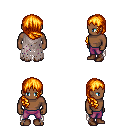
a pixel art fantasy rpg character, male body template, human, dark skin, gray tattered cape, magenta pants, light blonde right-swept hairstyle, brown shoes, four views (front, back, left, right), 2x2 character sprite sheet, small pixel art, hard edges, no anti-aliasing